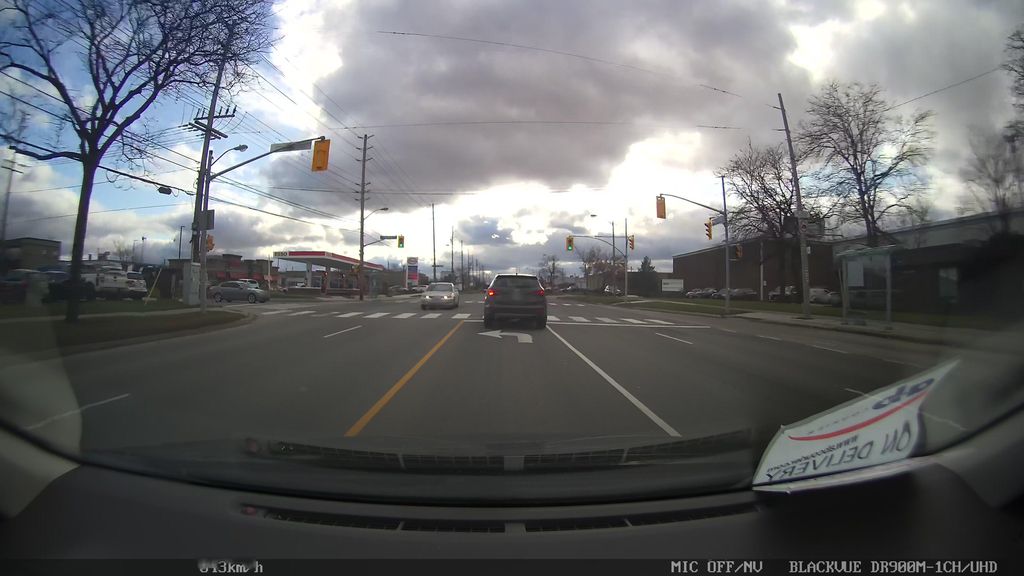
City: toronto